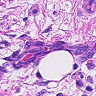
Metastatic tissue present: yes